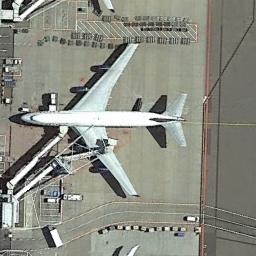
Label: airplane